Question: I have a scatterplot depicting # of snails on the y-axis, and distance on the x-axis. I would like to include a secondary x-axis depicting Age located below the primary x-axis. These values, however, would be arbitrary. I don't want it to affect where the data points themselves end up. I hope this makes sense!
Here is an example of my current graph. I tried to adjust the margins so that there would be more space in the bottom one to accommodate the additional graduated axis.

<URL>:
'''
data <- structure(list(Age = c("1", "5", "10", "15", "20"), Distance = c("10",
"20", "30", "40", "50"), Snails = c("7", "3", "12", "24", "27"
)), row.names = c(NA, -5L), class = "data.frame")
'''
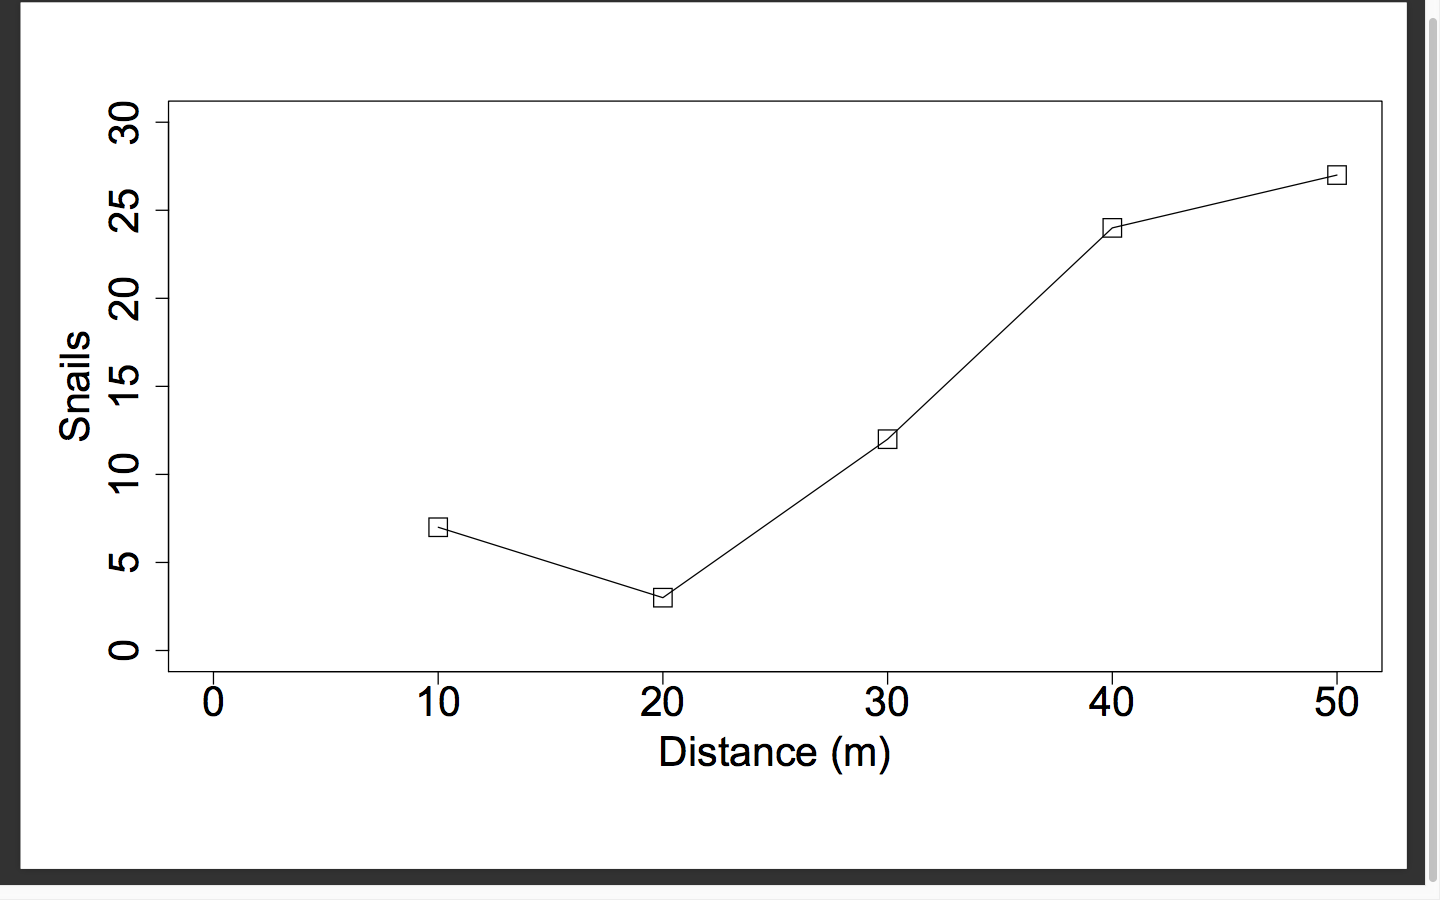
Answer: Here's an approach with base R:
'''
par(mar = c(7,5,3,2))
plot(Snails ~ Distance, data, xlim = c(0, 50), ylim = c(0,30),
pch = 0, xlab = "", ylab = "Snails")
lines(Snails ~ Distance, data)
axis(1, at = c(0,10,20,30,40,50), labels=c(0,data$Age),
line=2.5, col="blue", col.ticks="blue", col.axis="blue")
mtext("Distance (m)", 1, line=1, at=-6)
mtext("Age", 1, line=2.5, at=-6, col = "blue")
'''
<URL>